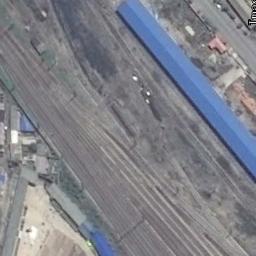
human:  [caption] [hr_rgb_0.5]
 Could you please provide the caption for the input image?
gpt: A long blue buildings is on one side of the railway .

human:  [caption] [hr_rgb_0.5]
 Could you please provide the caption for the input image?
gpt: There are several buildings of different shapes beside the railway .

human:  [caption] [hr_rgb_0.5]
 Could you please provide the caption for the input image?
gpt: The railway is on the bare land next to some houses .

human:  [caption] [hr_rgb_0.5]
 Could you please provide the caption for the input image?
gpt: These railways go through a industrial area .

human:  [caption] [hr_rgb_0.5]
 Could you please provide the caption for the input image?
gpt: A railway beside a blue building .